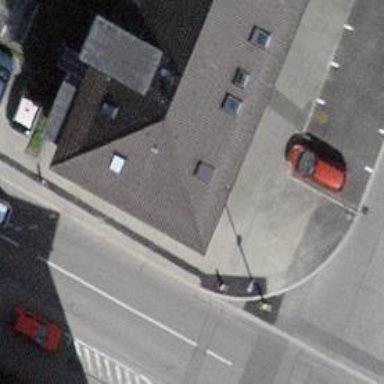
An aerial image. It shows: Driving school.